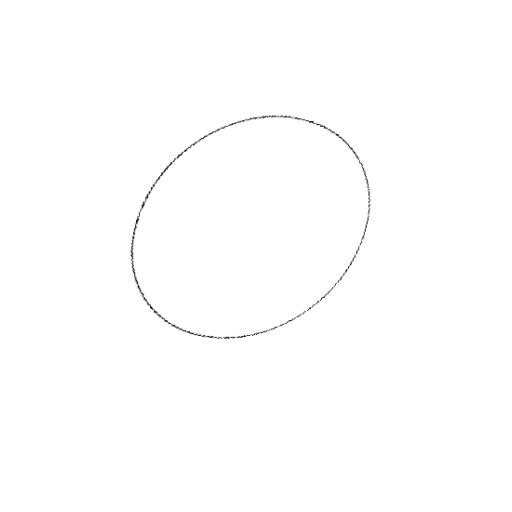
Crossing number: 0